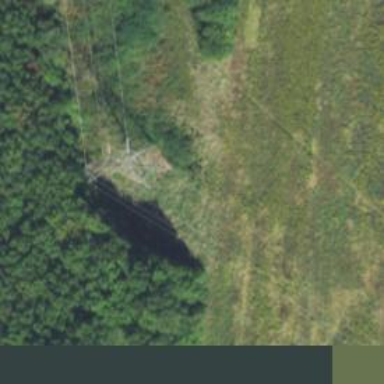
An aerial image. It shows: Lattice structure tower used for power transmission.